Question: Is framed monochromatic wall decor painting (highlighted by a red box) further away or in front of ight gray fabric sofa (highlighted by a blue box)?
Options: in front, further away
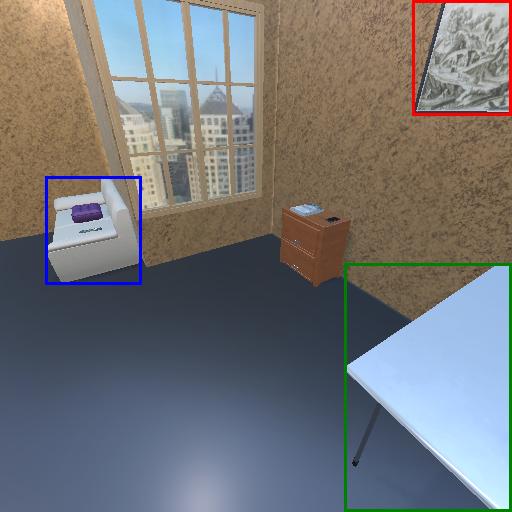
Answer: in front